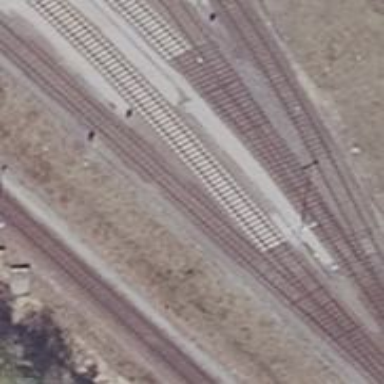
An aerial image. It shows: Railway switch.